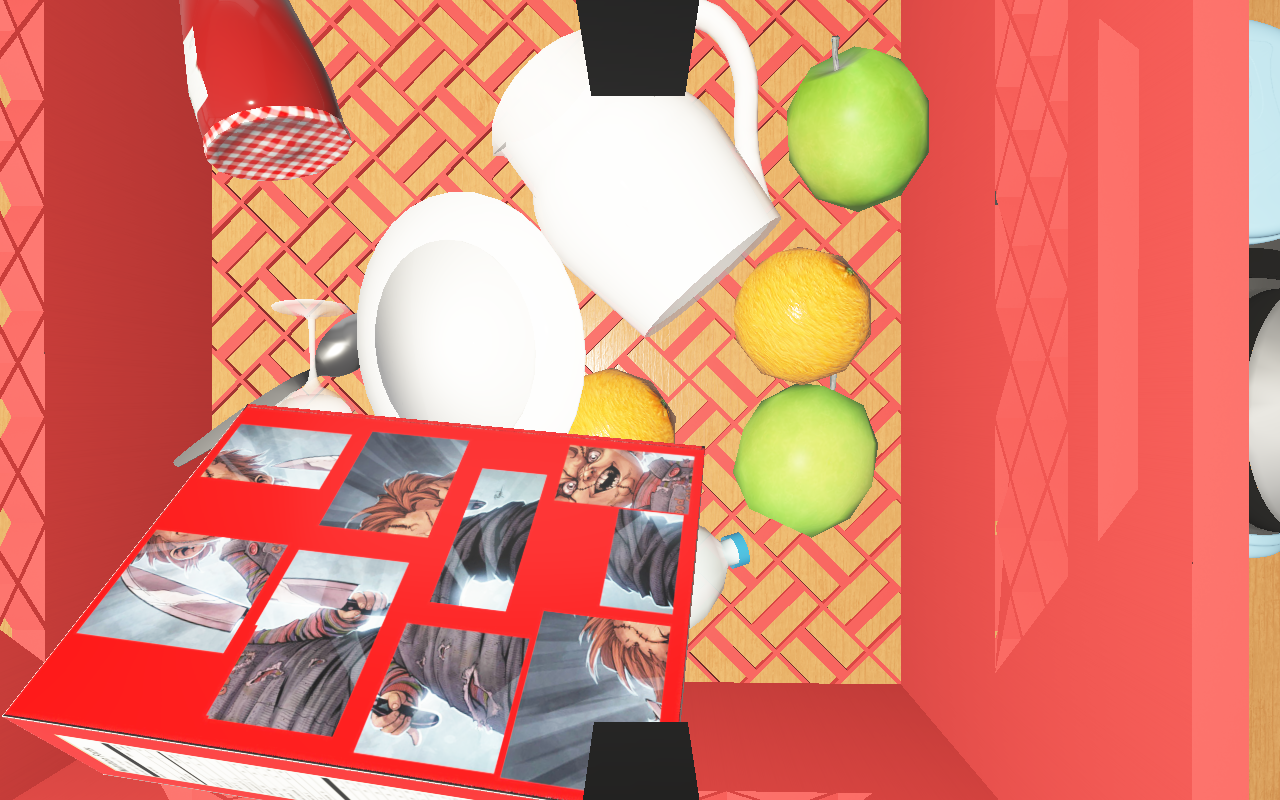
Objects in the scene:
carafe
water bottle
apple
apple
orange
glass
wineglass
jam jar
cereal box